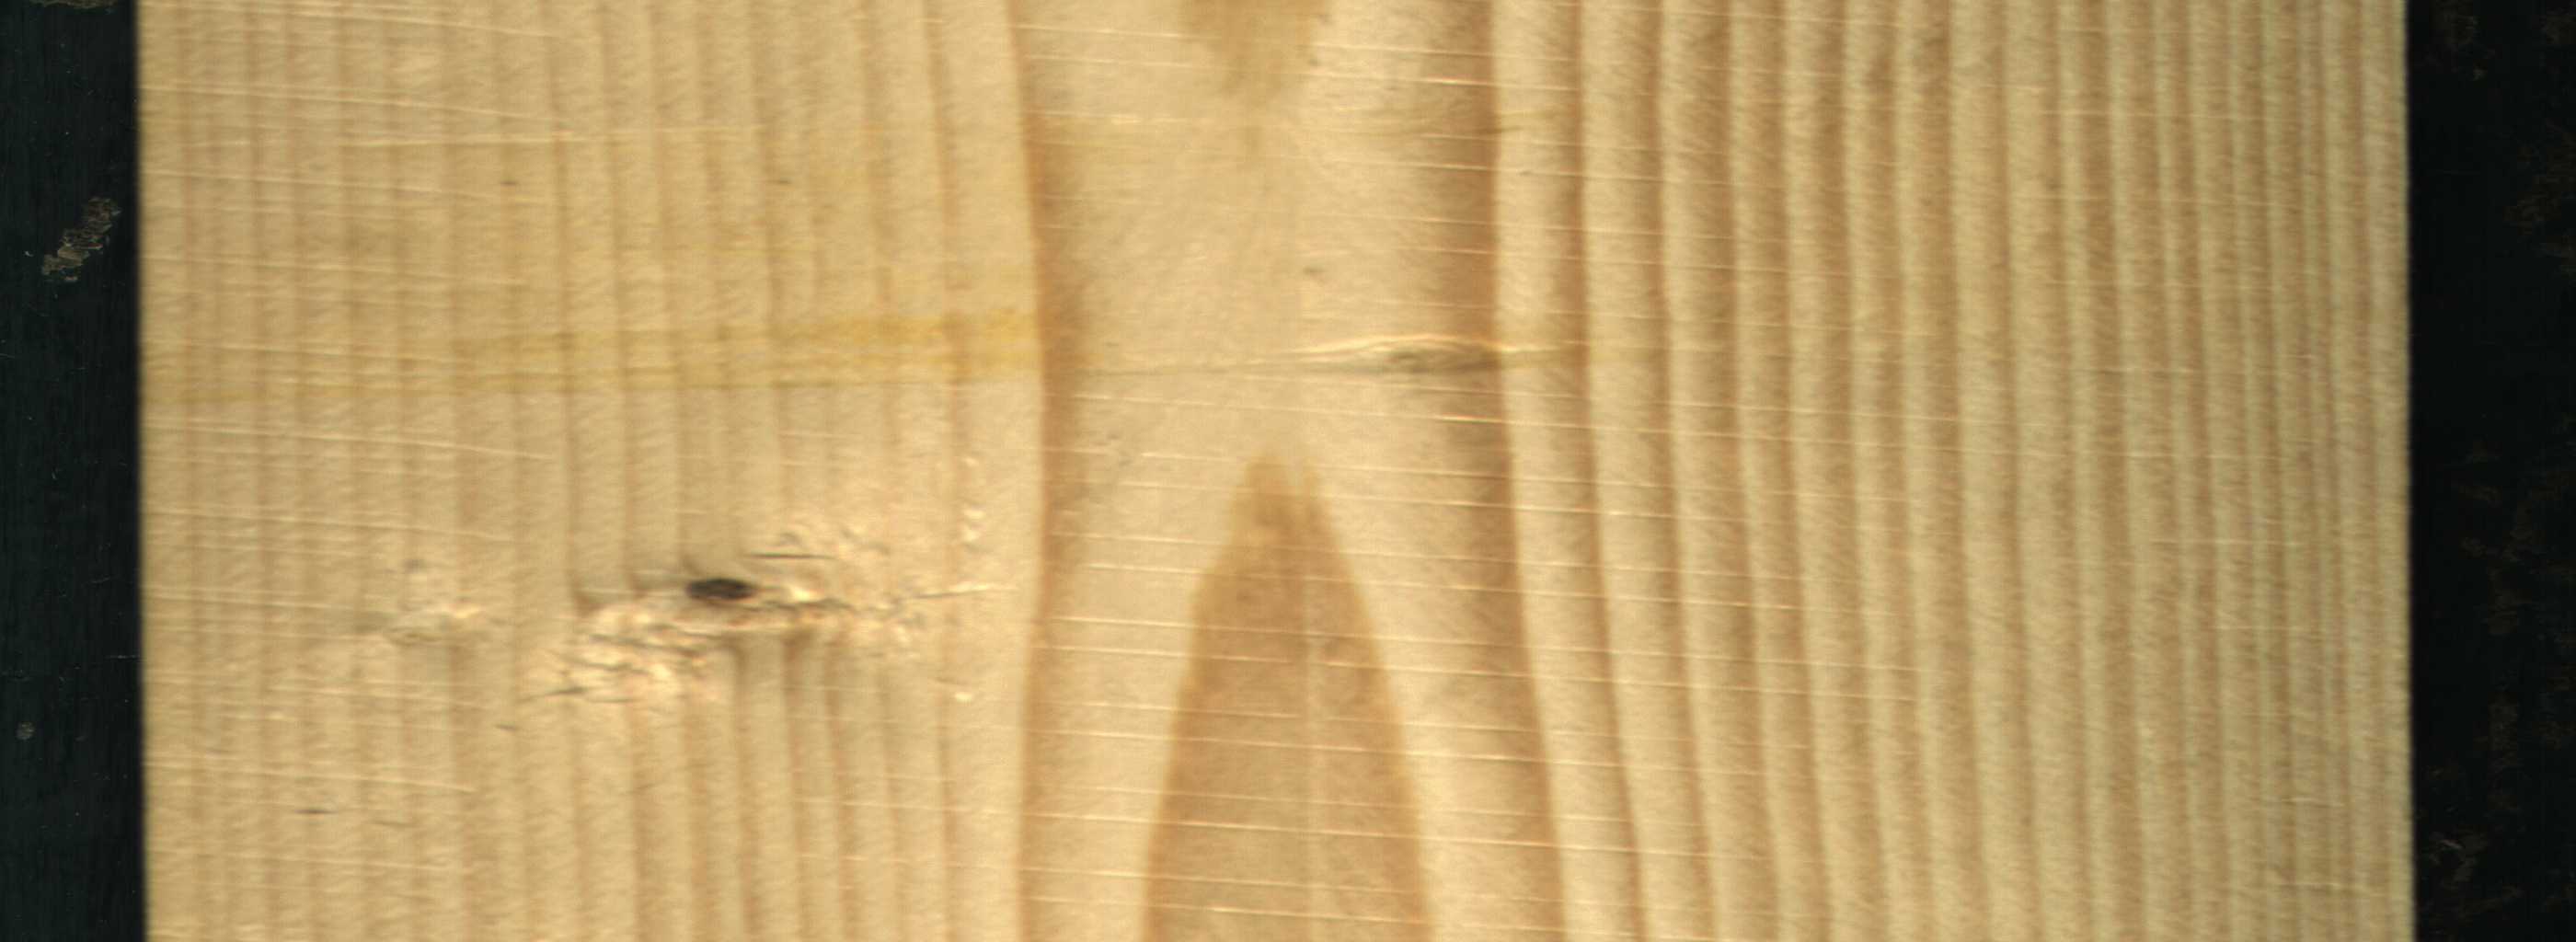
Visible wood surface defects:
Live_Knot